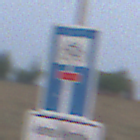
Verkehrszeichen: SackgasseRadverkehrDurchlaessig
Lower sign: HinweisGeaenderteVorfahrtVerkehrsfuehrungVerkehrsregelung3
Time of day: SunriseSunset
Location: Outdoor (Nature)
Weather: Overcast
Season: NotSpecified
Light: Natural